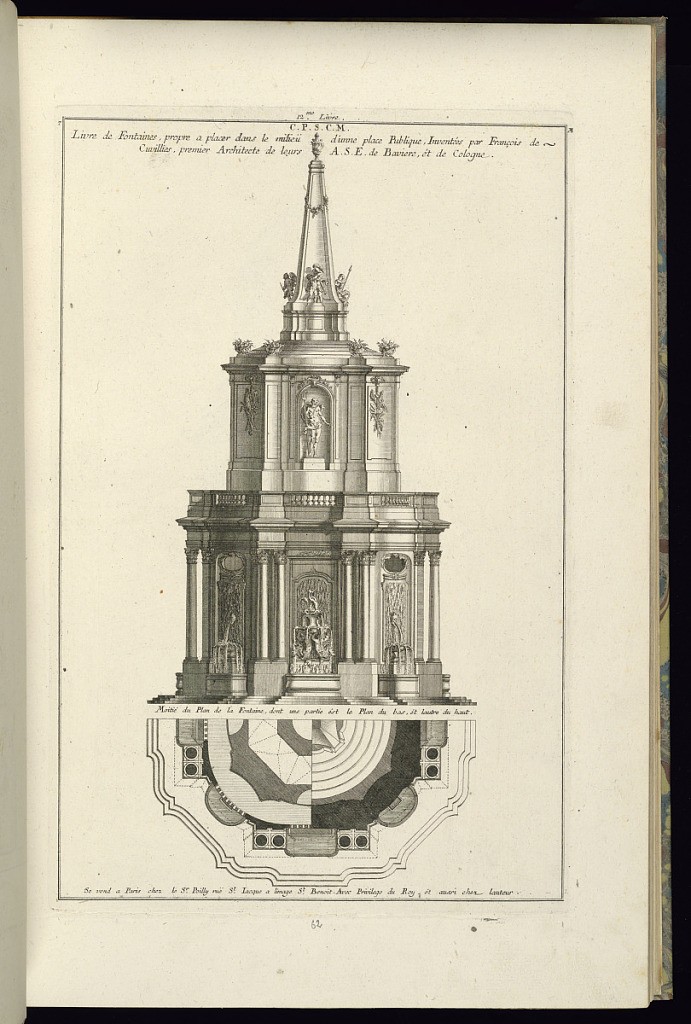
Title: Elevation and Plan for a Public Fountain
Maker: François de Cuvilliés the Elder, Belgian, 1695 - 1768
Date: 1745
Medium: Etching and engraving on off-white laid paper
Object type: Print
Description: Design for a fountain with an obelisk on top. The fountain features elements including a dolphin fountain in an apse, mascaron spewing water, statues of Neptune and putti. The plate is numbered but not signed.